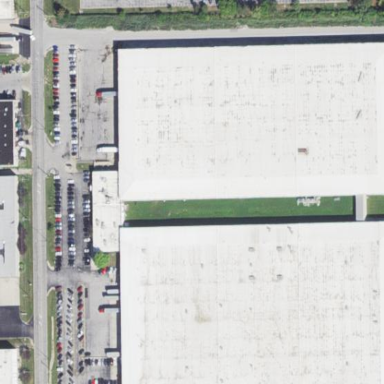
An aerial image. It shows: Warehouse.